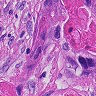
Metastatic tissue present: yes